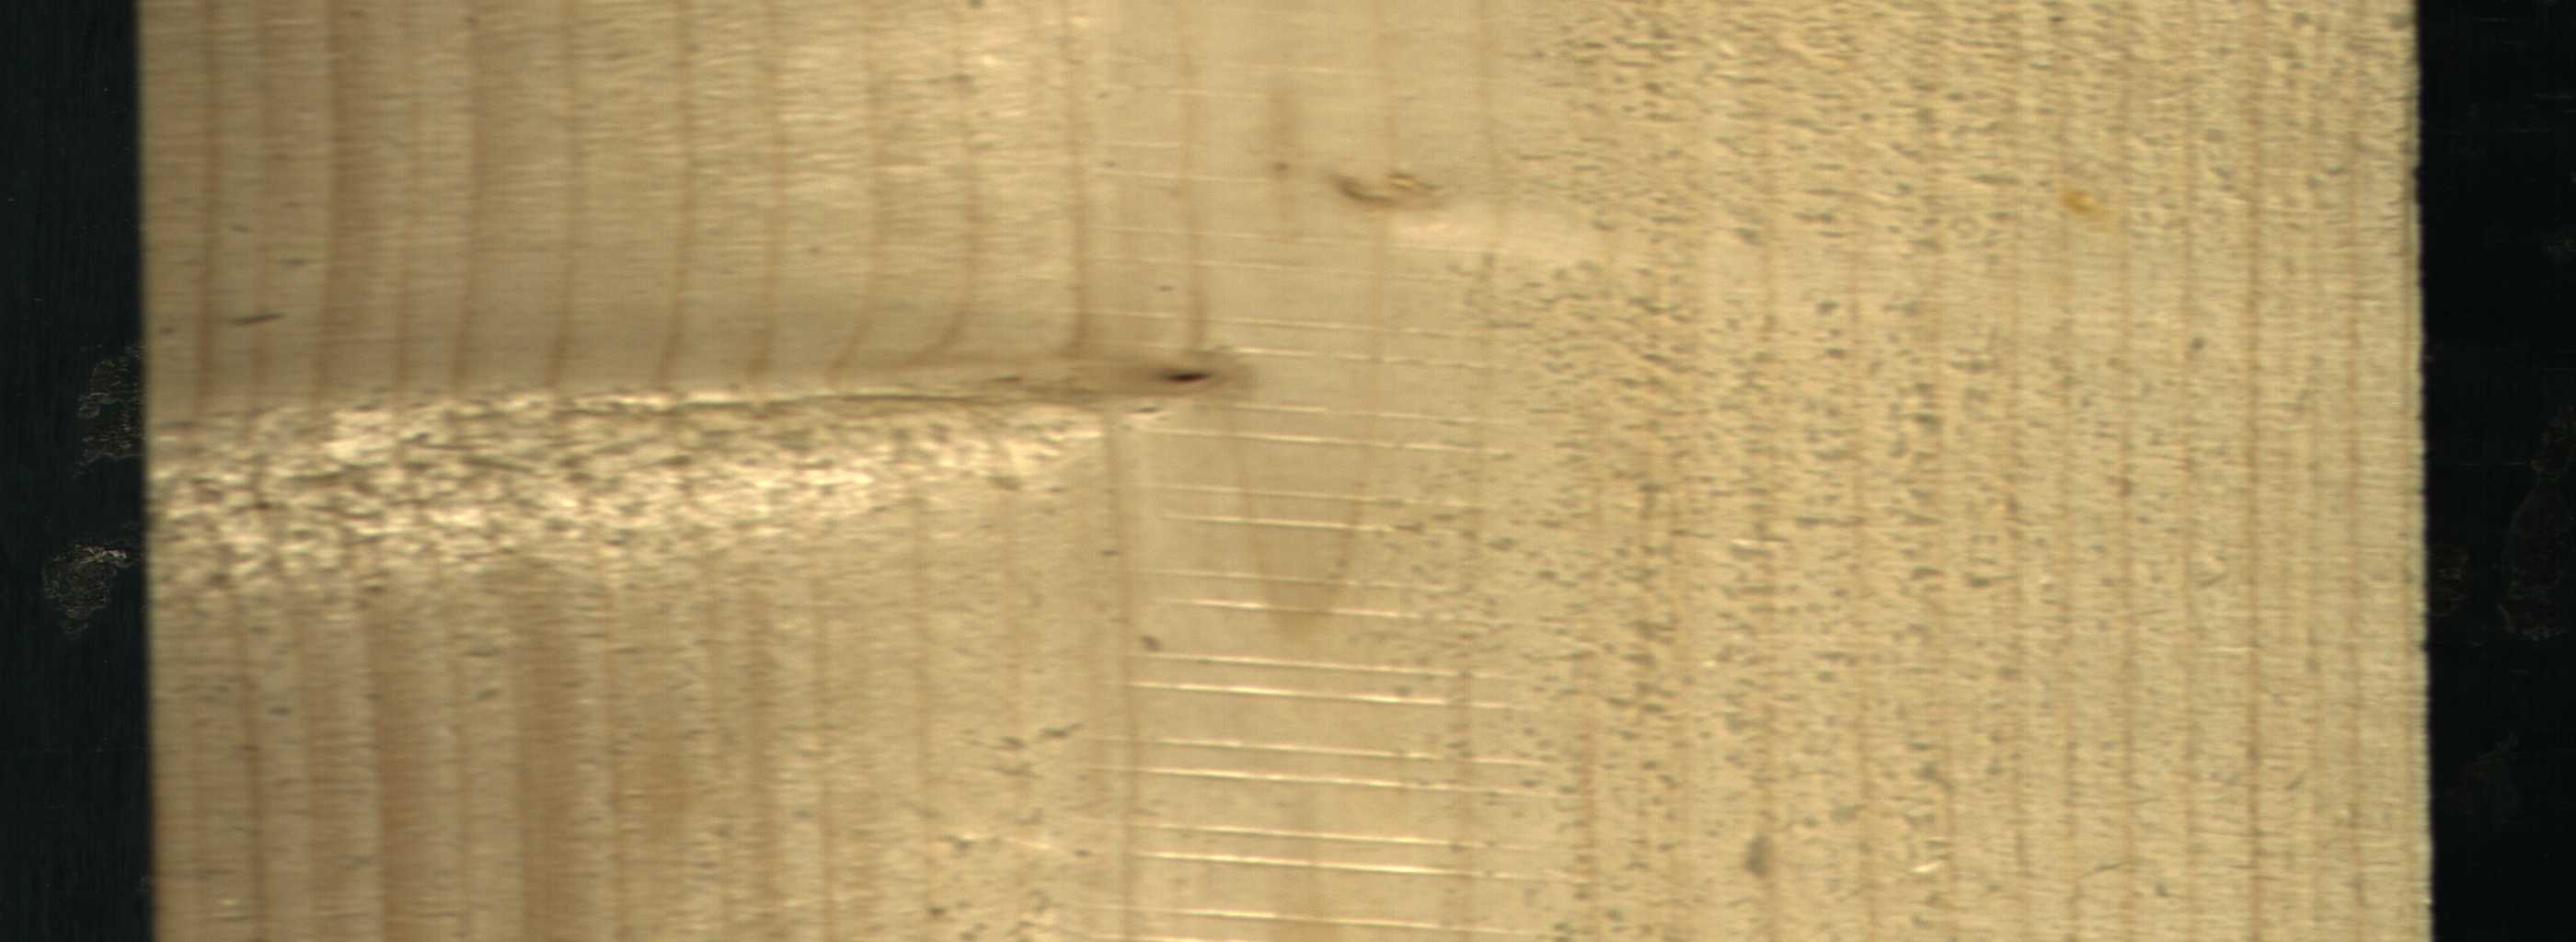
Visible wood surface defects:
Dead_Knot
Live_Knot